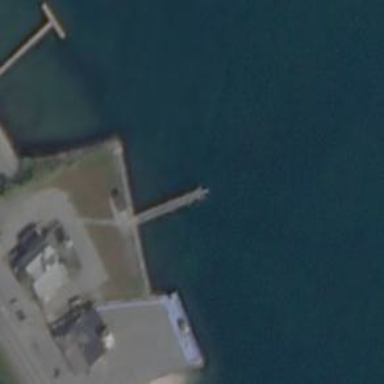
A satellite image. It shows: Man-made pier.